Field crop: maize
Growth stage: 2
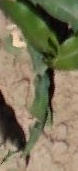
Species: maize